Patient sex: F
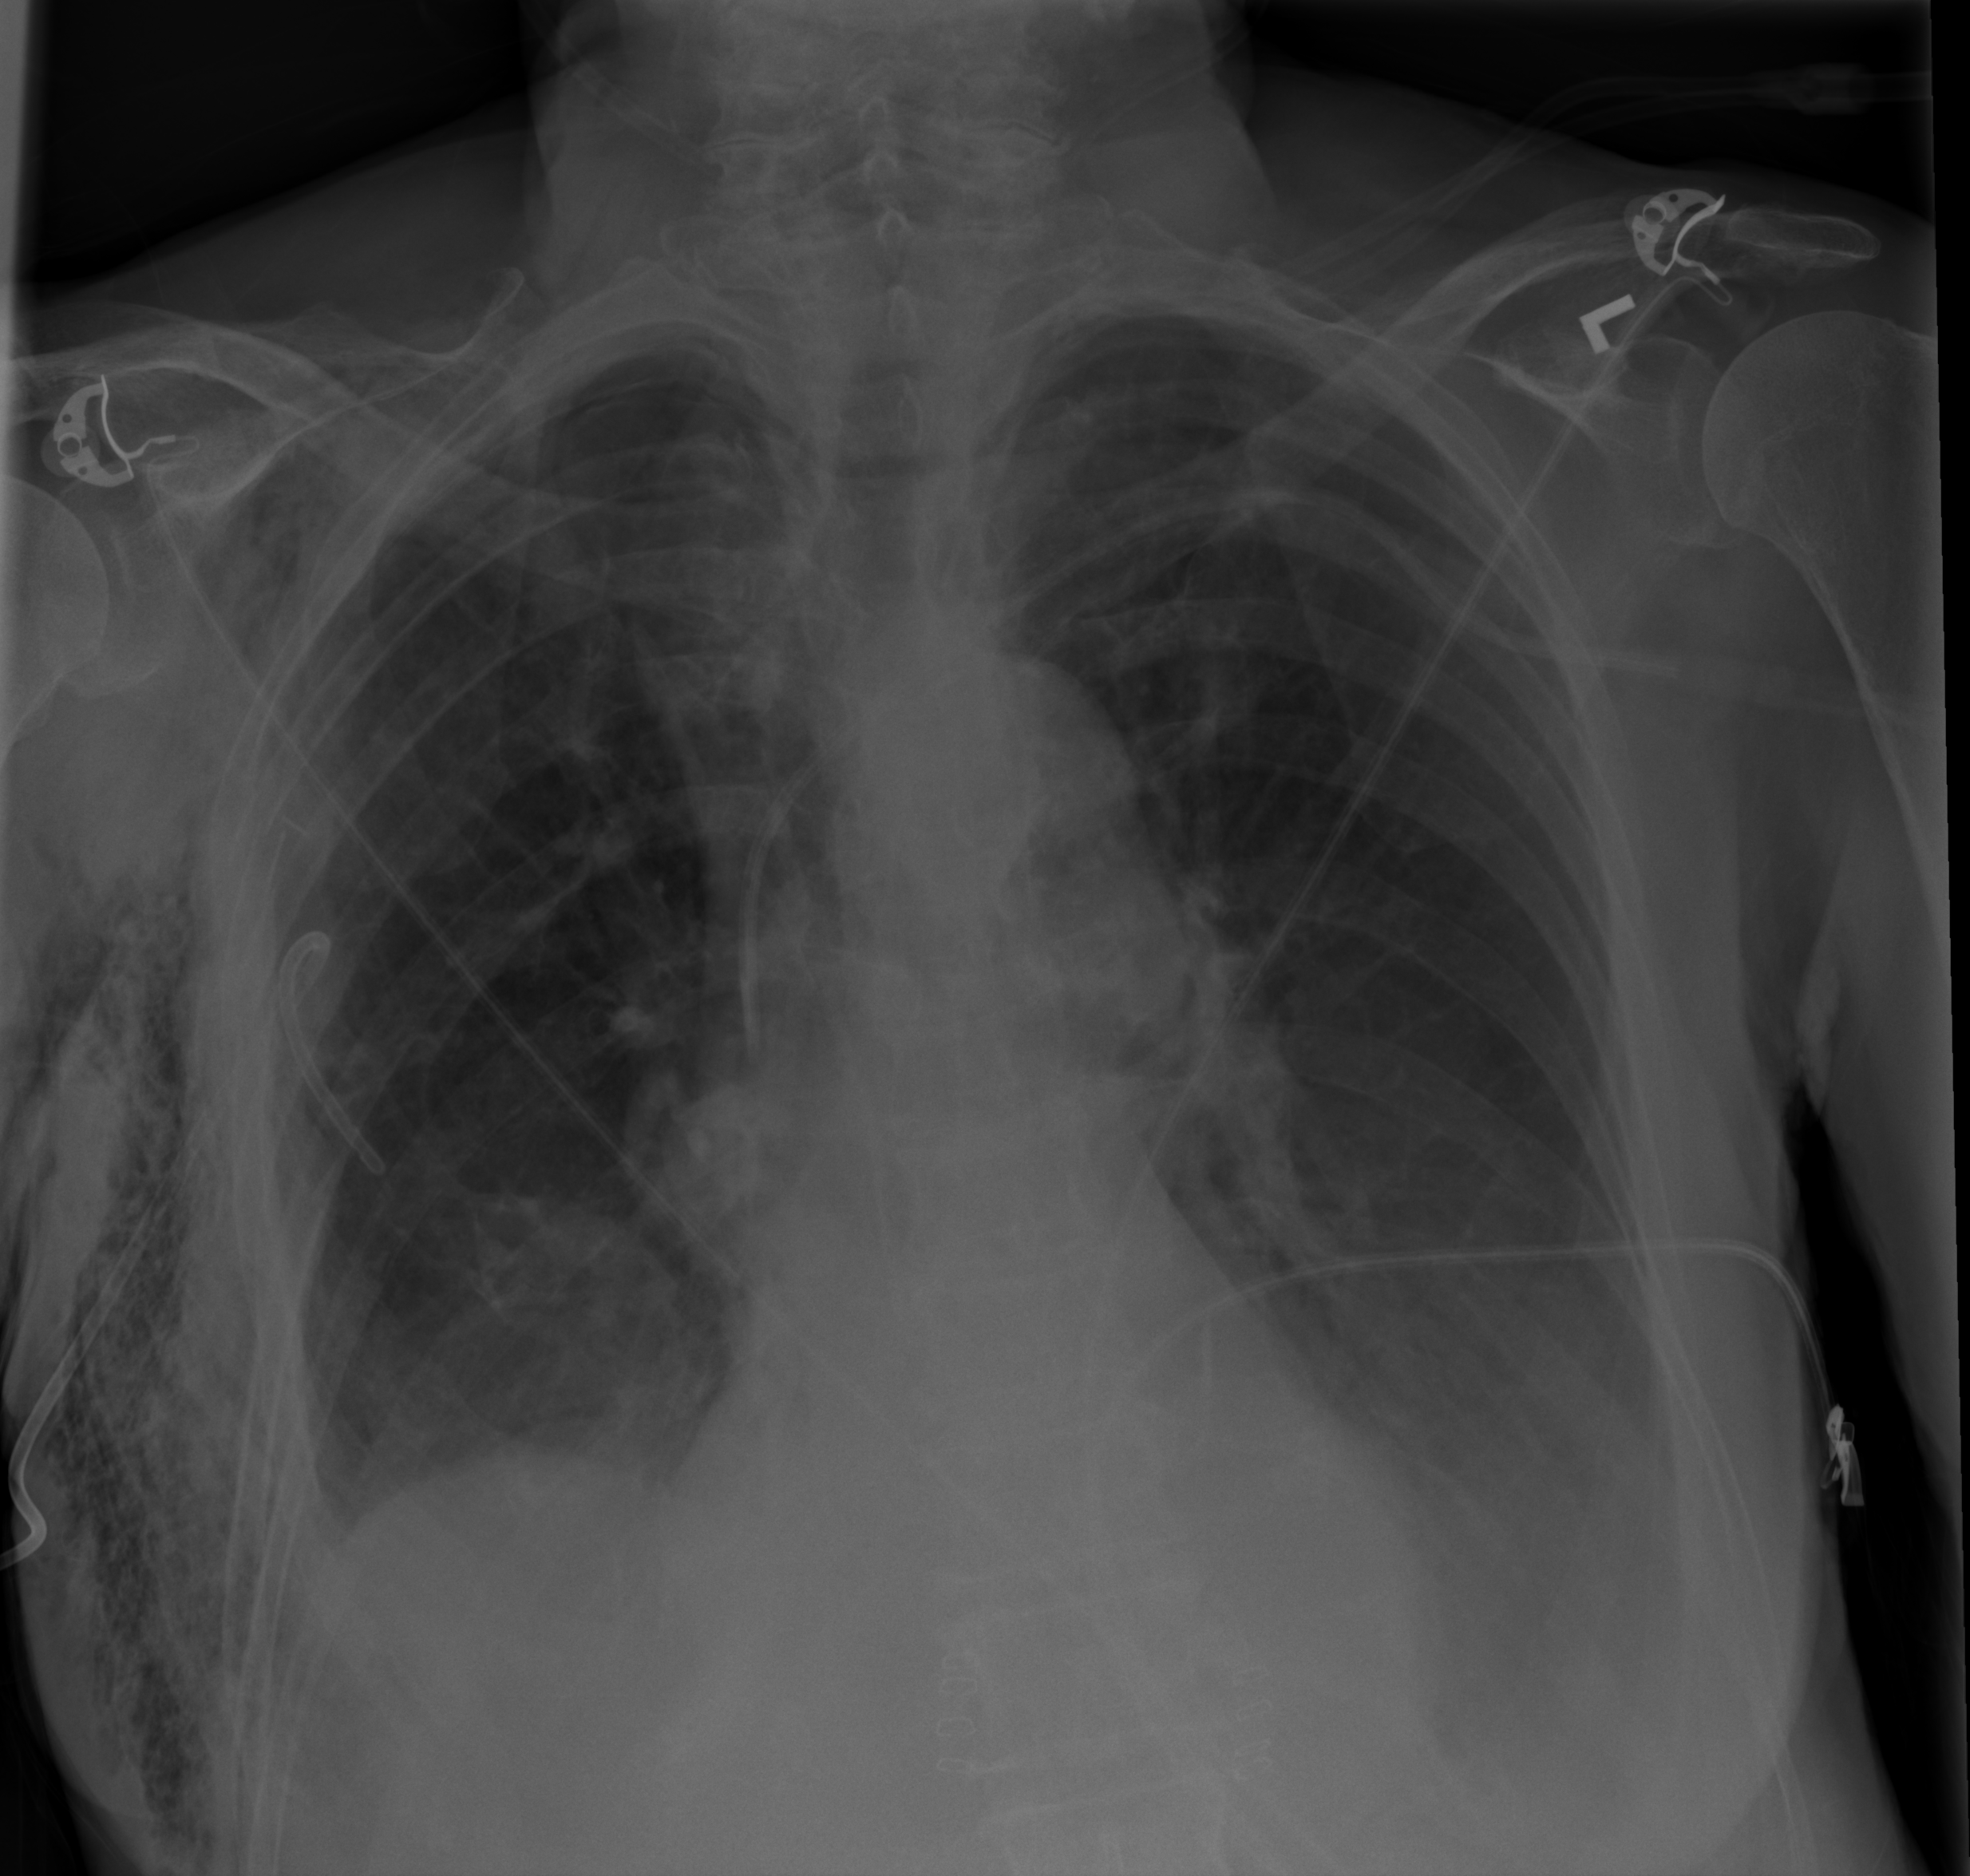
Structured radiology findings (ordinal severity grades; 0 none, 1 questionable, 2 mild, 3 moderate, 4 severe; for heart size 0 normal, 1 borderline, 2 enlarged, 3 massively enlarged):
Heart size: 0
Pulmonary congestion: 0
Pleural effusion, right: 2
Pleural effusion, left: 2
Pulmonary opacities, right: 0
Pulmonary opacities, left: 0
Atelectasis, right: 2
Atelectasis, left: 0